Question: I have an application that is designed to minimize to the system tray. No issues there.
The problem I am having is that I cannot determine what Windows is doing to force the minimized state when I set up a desktop shortcut to that executable and launch it, such as:

I put some debug outputs in the form's constructor and launched via the shortcut. I get no command line arguments and a check of 'WindowState' yields 'Normal'. Yet the app starts minimized to the taskbar.
However, that's the rub: I want it to start minimized to the system tray, just as it would if the form were on-screen and the user minimized it. Not all the time, just when a "minimize" shortcut is used, or when the user clicks Minimize on the form, of course.
for the curious...my initial testing was flawed because I checked in the constructor. Placing the test in the 'Load' method produced a 'Minimized' state, to which I could then react and call my code to perform the "minimize-to-tray".
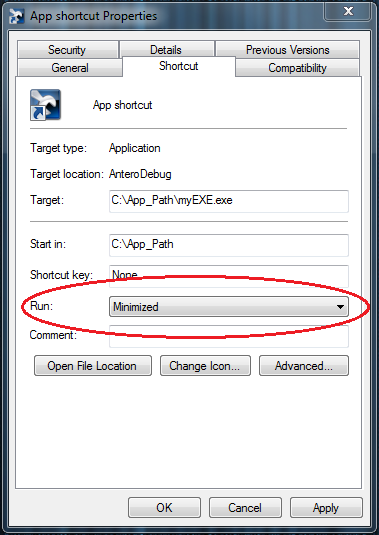
Answer: Windows is starting the process with parameters to minimize the main window.
In C#, you can do the same by setting <URL>'.
In the native world, you would use the <URL>, setting 'wShowWindow' to 'SW_MINIMIZE'.
To query the window state, use <URL>.